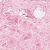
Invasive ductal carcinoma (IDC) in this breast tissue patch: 0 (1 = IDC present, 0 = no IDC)